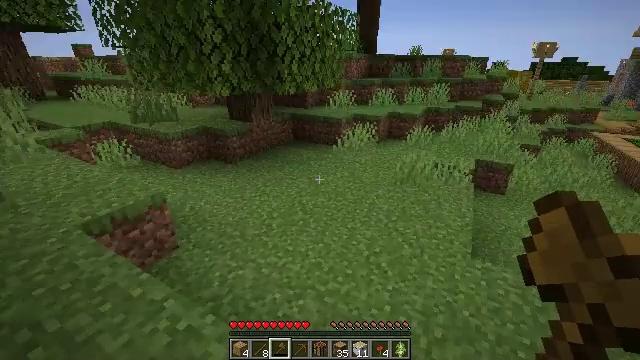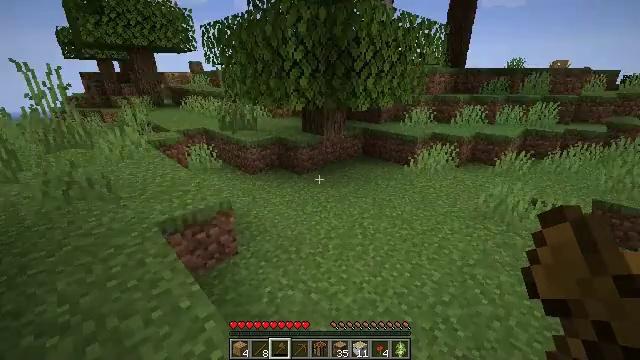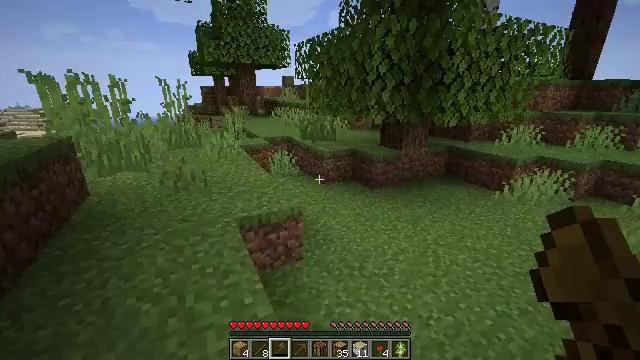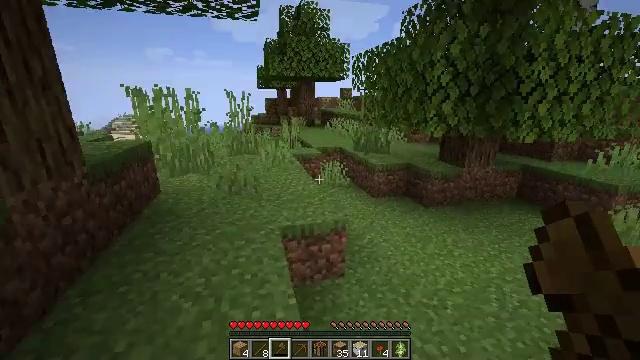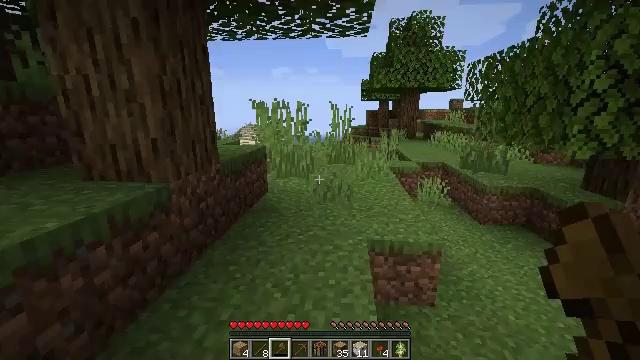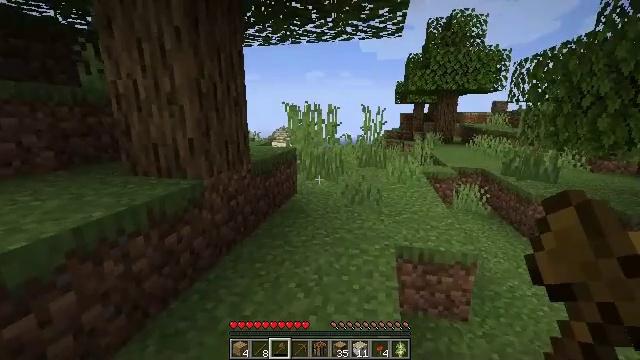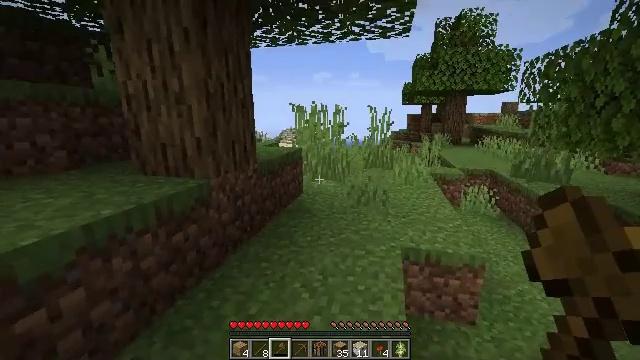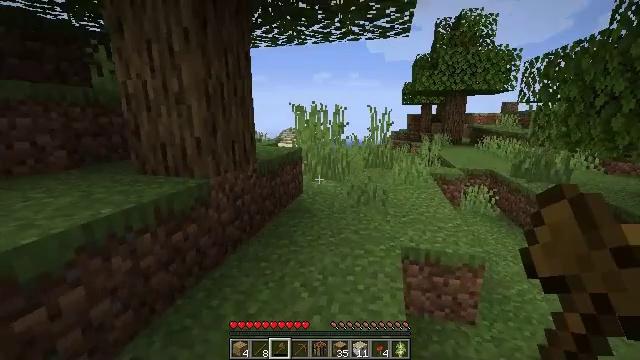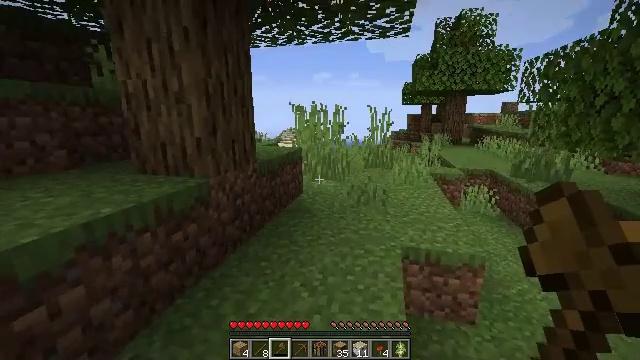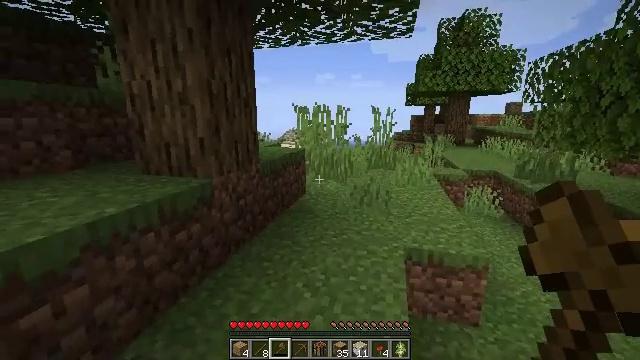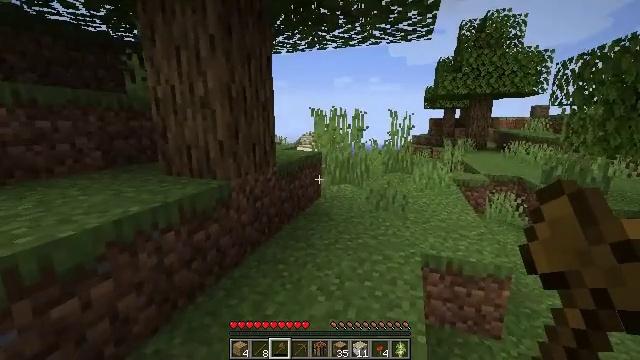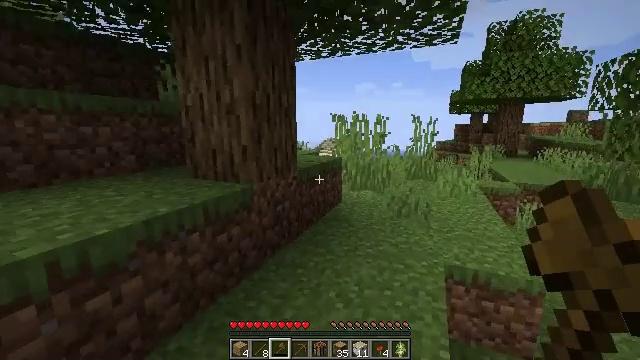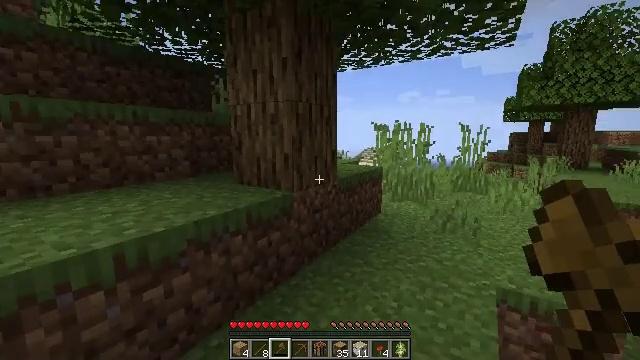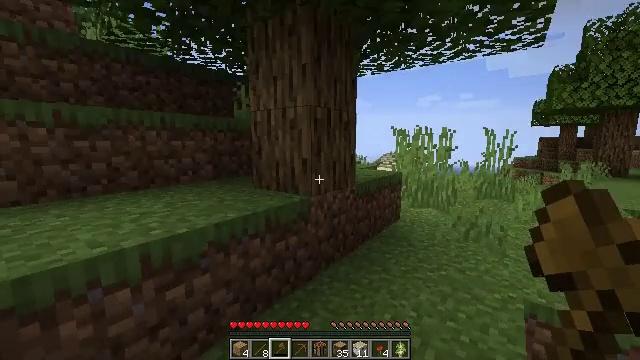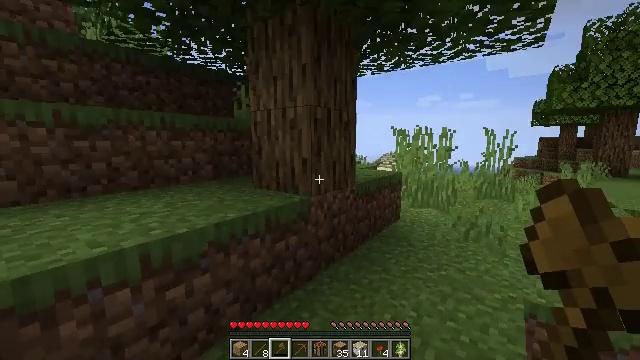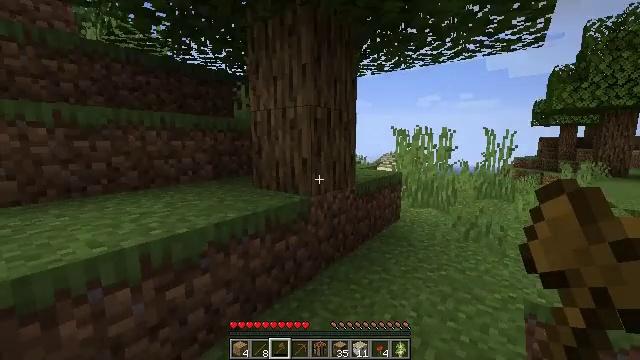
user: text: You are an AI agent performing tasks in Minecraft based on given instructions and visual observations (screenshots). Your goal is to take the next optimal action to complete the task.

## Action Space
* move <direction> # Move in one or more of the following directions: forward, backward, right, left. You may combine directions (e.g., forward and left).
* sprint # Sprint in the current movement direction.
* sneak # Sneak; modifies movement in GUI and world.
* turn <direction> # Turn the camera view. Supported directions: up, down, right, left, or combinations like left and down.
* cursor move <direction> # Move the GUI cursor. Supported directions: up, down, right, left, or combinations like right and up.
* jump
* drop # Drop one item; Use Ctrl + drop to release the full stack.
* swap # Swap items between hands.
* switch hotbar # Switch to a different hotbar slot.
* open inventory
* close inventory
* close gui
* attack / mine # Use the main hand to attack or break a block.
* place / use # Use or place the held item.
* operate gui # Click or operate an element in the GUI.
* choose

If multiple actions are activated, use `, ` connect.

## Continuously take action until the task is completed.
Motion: motion action
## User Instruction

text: Break the mature wheat plants.
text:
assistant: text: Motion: move forward, turn left and up
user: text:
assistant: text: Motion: turn left and up
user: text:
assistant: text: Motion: turn left and up
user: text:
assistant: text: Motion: turn left and up
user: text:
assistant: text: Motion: turn left
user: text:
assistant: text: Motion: turn left
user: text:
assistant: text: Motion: no_op
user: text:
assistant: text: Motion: no_op
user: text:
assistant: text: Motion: no_op
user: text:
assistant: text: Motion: turn left
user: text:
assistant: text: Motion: turn left and up
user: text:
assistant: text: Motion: turn left and up
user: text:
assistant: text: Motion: turn left and up
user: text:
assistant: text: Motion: no_op
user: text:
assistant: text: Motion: no_op
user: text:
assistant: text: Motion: move forward
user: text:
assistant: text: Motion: move forward
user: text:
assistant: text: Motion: move forward
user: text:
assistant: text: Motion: move forward, turn right
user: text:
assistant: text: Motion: move forward, turn right
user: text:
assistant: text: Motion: move forward, turn right and down
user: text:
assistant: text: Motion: move forward, turn right and down
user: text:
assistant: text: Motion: move forward, turn right and down
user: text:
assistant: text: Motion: move forward, turn right and down
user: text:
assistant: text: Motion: move forward, turn right and down
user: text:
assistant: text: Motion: move forward, turn right
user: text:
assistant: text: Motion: move forward, turn right
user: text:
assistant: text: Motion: move forward, turn right
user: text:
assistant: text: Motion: move forward
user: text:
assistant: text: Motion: move forward